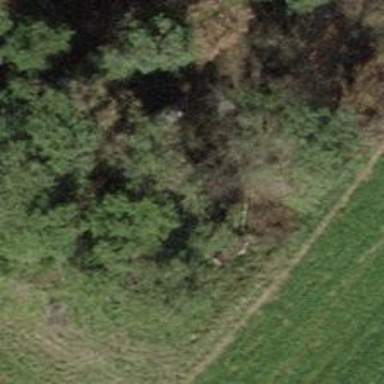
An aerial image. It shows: Hunting stand.